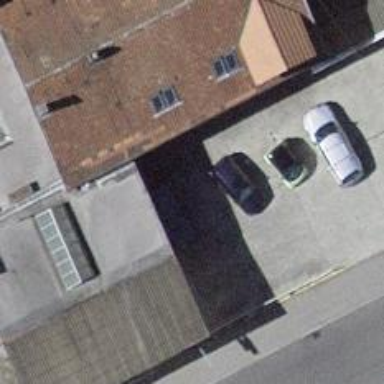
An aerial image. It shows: Car repair shop.